Interaction volume radius: 10 \u00c5
Interaction volume height: 10 \u00c5
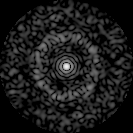
Disorder parameter: 0.8222